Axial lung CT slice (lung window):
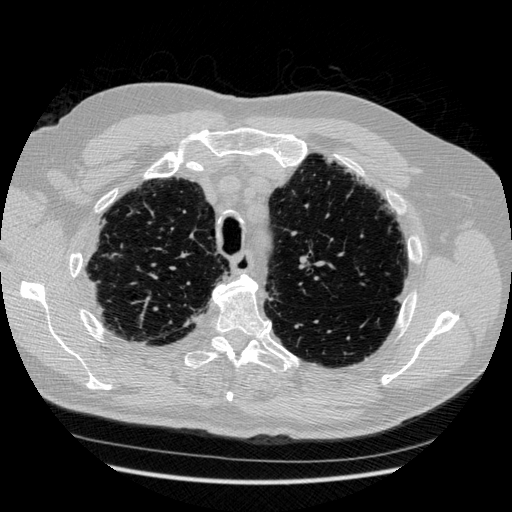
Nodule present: no